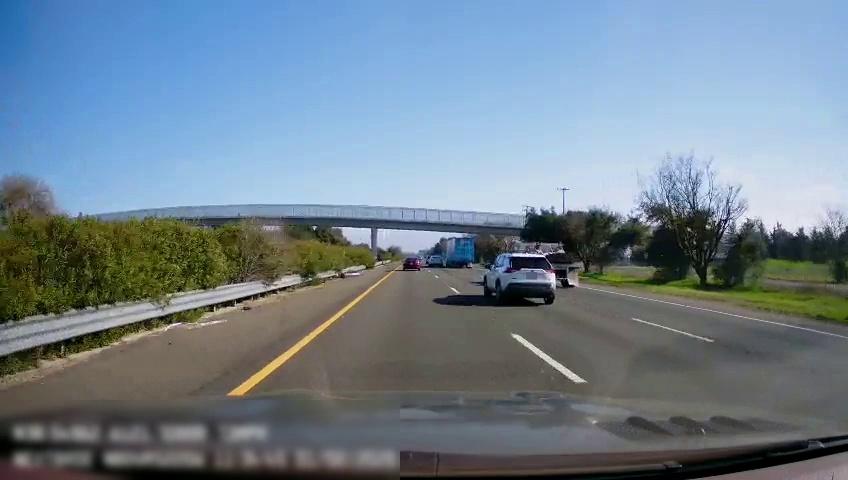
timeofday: Day
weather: Sunny
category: Drivable Space
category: Vehicles | SUV
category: Vehicles | Truck
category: Vehicles | Truck
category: Vehicles | Car
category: Vehicles | SUV
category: Drivable Space
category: Lanes | Current Lane
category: Lanes | Current Lane
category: Lanes | Alternate Lane
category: Lanes | Alternate Lane